Interaction volume radius: 5 \u00c5
Interaction volume height: 10 \u00c5
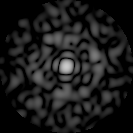
Disorder parameter: 0.8342